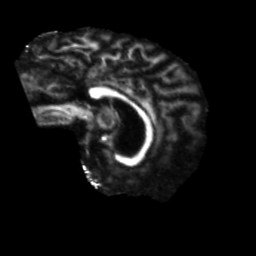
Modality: FA
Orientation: sagittal
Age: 55
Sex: male
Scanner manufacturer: siemens
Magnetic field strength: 3 T
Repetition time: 5.47 s
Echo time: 0.0854 s